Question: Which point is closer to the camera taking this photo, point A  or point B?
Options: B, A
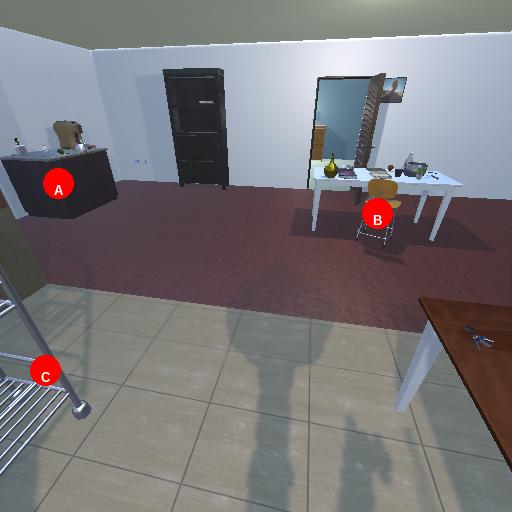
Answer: B